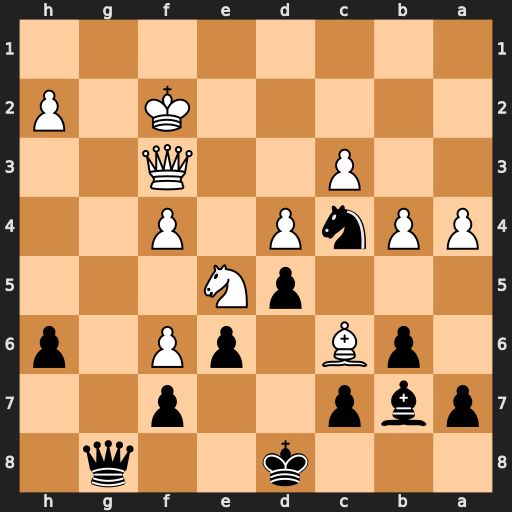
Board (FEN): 3k2q1/pbp2p2/1pB1pP1p/3pN3/PPnP1P2/2P2Q2/5K1P/8
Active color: b
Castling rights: -
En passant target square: -
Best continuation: Nxe5 fxe5 Bxc6